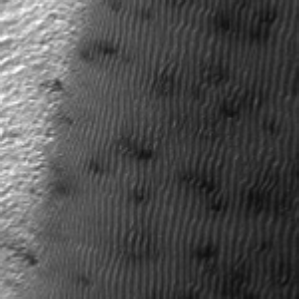
Label: frost